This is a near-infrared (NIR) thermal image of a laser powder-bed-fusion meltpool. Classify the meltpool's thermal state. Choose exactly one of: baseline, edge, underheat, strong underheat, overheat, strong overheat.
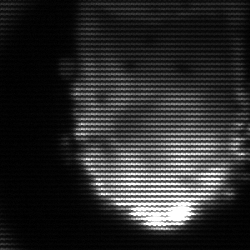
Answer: baseline